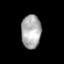
Tissue: prostate
Cell type: Myeloid cells
Senescence score: 0.3508
Nuclear area (px): 645
Mean DAPI intensity: 172.566